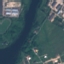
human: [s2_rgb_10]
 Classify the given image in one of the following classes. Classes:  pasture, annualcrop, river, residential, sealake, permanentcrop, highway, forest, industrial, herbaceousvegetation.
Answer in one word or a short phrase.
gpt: River